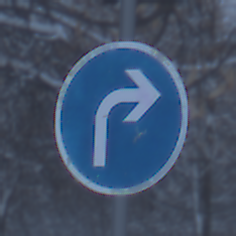
Verkehrszeichen: VorgeschriebeneFahrtrichtungRechts
Umgebung: Outdoor, Nature
Tageszeit: Midday
Wetter: Overcast
Licht: Natural
Jahreszeit: Winter
Kontrast: LowContrast